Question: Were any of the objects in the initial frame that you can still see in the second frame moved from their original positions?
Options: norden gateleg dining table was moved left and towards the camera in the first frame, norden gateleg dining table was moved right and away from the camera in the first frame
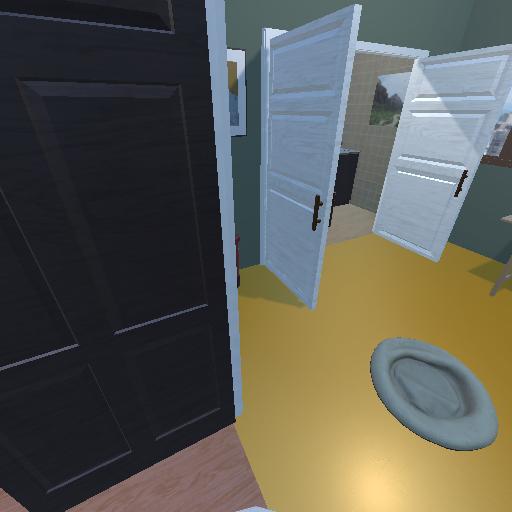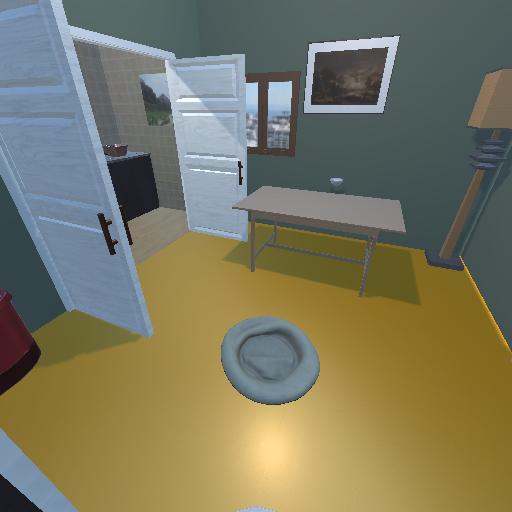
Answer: norden gateleg dining table was moved left and towards the camera in the first frame